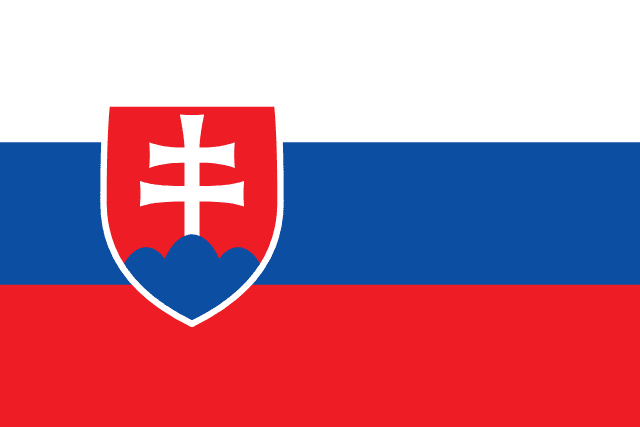
Country: Slovakia
Country code: sk